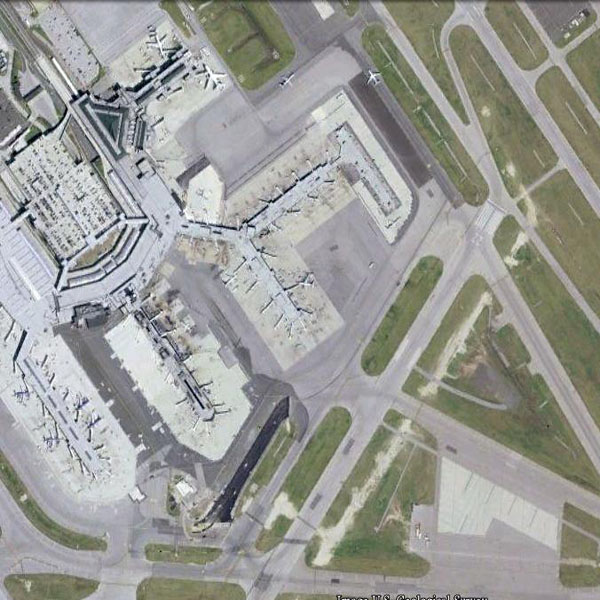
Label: Airport